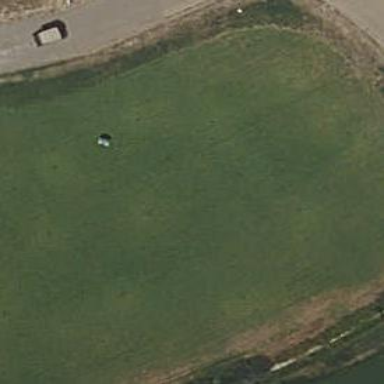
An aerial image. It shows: Golf green.